Question: I have this problem:

The 'Vehicle' type derives from the 'EntityObject' type which has the property "ID".
I think i get why L2S can't translate this into SQL- it does not know that the WHERE clause should include 'WHERE VehicleId == value'. 'VehicleId' btw is the PK on the table, whereas the property in the object model, as above, is "ID".
Can I even win on this with an Expression tree? Because it seems easy enough to create an 'Expression' to pass to the 'SingleOrDefault' method but will L2S still fail to translate it?
I'm trying to be DDD friendly so I don't want to decorate my domain model objects with 'ColumnAttributes' etc. I am happy however to customize my L2S dbml file and add Expression helpers/whatever in my "data layer" in the hope of keeping this ORM-business far from my domain model.
I'm not using the object initialization syntax in my select statement. Like this:
'''
private IQueryable<Vehicle> Vehicles()
{
return from vehicle in _dc
select new Vehicle() { ID = vehicle.VehicleId };
}
'''
I'm actually using a constructor and <URL> this will cause the above problem. This is what I'm doing:
'''
private IQueryable<Vehicle> Vehicles()
{
return from vehicle in _dc
select new Vehicle(vehicle.VehicleId);
}
'''
I understand that L2S can't translate the expression tree from the screen grab above because it does not know the mappings which it would usually infer from the object initialization syntax. How can I get around this? Do I need to build a 'Expression' with the attribute bindings?
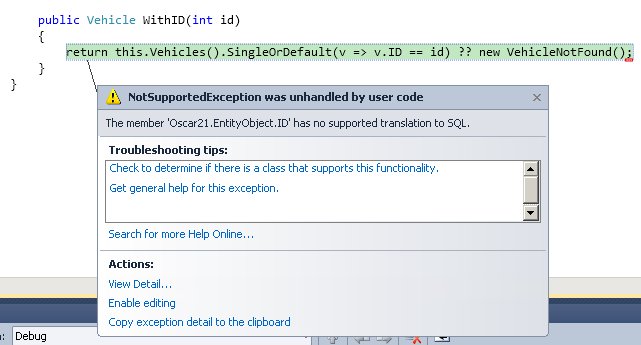
Answer: I have decided that this is not possible from further experience.
L2S simply can not create the correct WHERE clause when a parameterized ctor is used in the mapping projection. It's the initializer syntax in conventional L2S mapping projections which gives L2S the context it needs.
Short answer - use NHibernate.